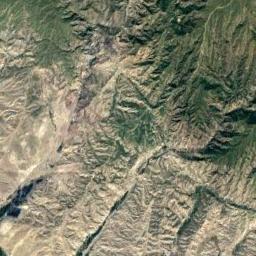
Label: mountain